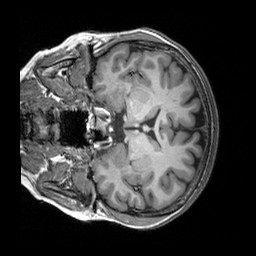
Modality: T1w
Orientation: coronal
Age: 25
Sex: female
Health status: healthy
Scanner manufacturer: siemens
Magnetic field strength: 3 T
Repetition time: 2.3 s
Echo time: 0.00303 s